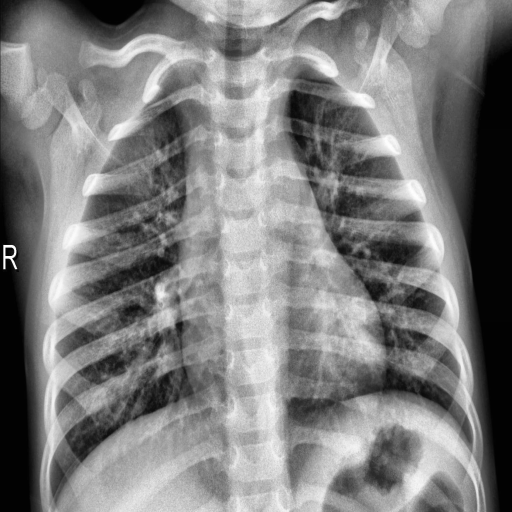
Finding: PNEUMONIA